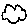
Label: cloud